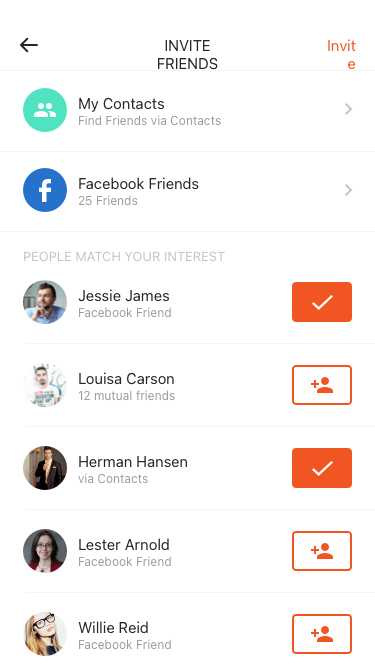
Text in this UI design:
Jessie James
Facebook Friend
Louisa Carson
12 mutual friends
Herman Hansen
via Contacts
Lester Arnold
Facebook Friend
Willie Reid
Facebook Friend
People match your interest
My Contacts
Find Friends via Contacts
Facebook Friends
25 Friends